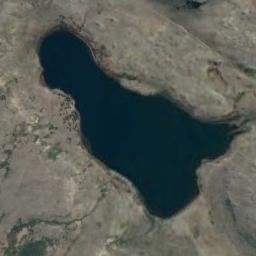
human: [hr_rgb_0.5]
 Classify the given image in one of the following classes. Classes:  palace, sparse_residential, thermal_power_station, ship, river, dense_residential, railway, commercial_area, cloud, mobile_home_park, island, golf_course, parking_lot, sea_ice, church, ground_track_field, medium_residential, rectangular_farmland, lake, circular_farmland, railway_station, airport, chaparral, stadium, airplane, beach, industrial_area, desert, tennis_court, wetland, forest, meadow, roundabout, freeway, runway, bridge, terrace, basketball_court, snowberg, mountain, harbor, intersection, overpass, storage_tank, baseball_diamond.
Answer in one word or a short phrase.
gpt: lake